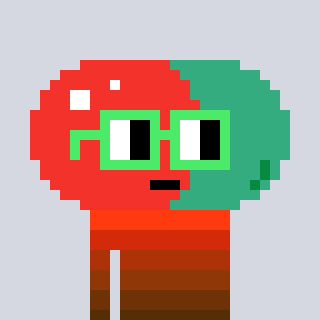
a pixel art character with square light green glasses, a pill-shaped head and a darkbrown-colored body on a cool background